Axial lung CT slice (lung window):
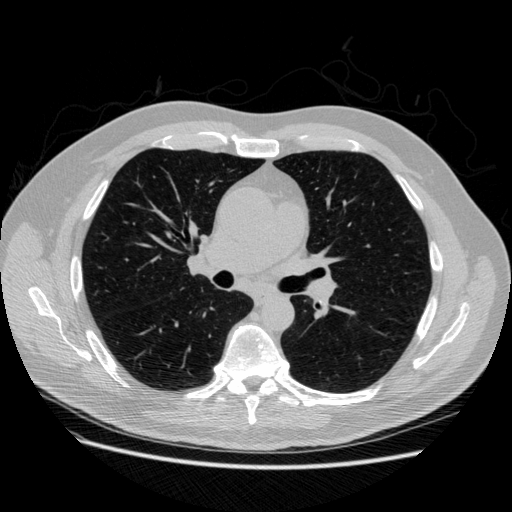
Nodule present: no